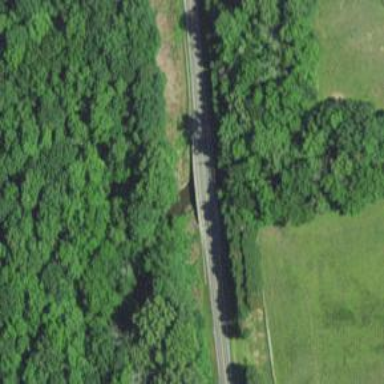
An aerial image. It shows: Unclassified road with asphalt surface crossing bridge.